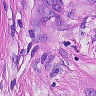
Metastatic tissue present: yes